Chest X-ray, PA view. Patient: 54 years old, sex M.
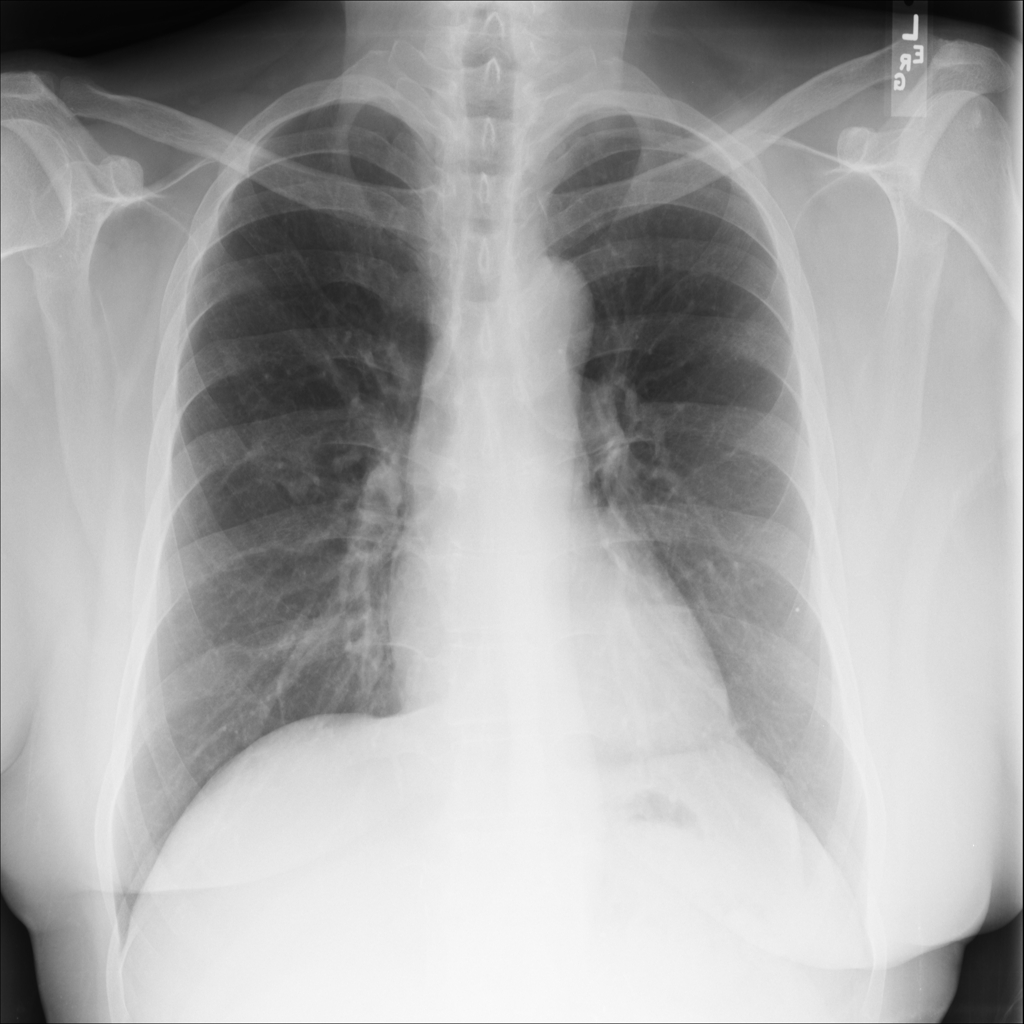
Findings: No Finding